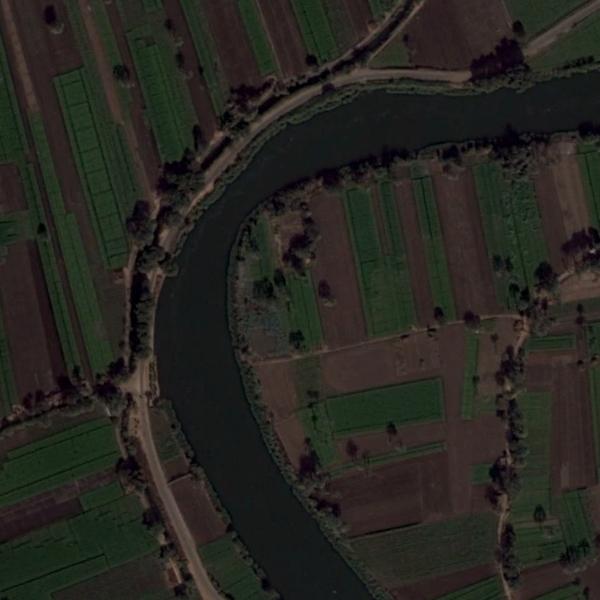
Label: River